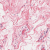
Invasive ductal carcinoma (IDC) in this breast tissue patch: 0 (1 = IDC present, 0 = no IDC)